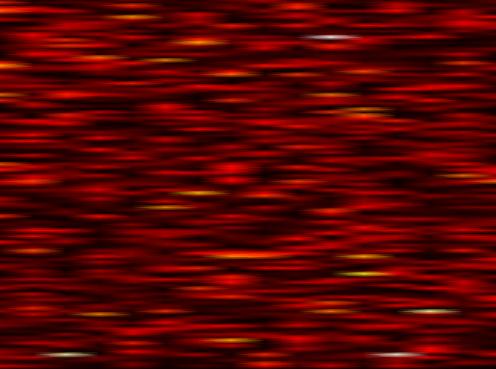
Label: WOLA